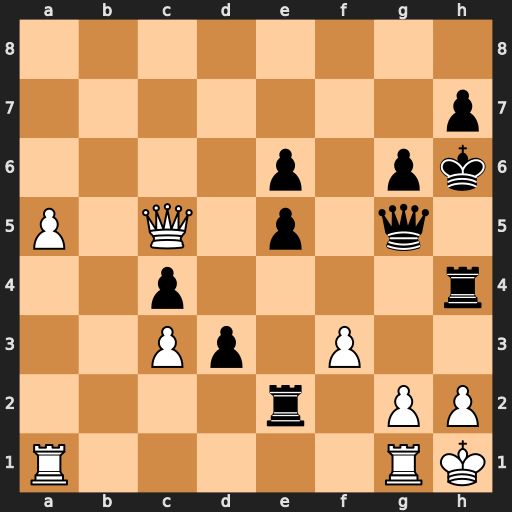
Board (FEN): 8/7p/4p1pk/P1Q1p1q1/2p4r/2Pp1P2/4r1PP/R5RK
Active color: w
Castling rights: -
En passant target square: -
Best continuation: Qf8+ Kh5 g4+ Rxg4 fxg4+